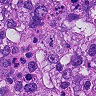
Metastatic tissue present: yes